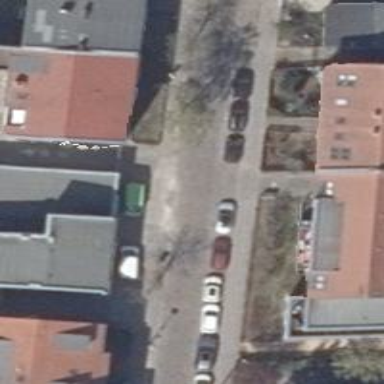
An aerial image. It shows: Driveway with concrete plates as its surface.